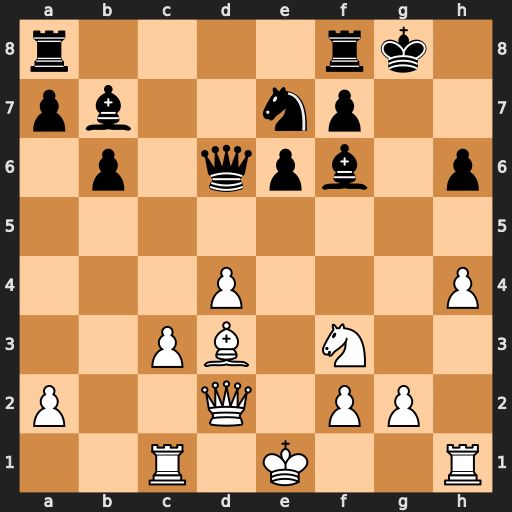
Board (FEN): r4rk1/pb2np2/1p1qpb1p/8/3P3P/2PB1N2/P2Q1PP1/2R1K2R
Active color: w
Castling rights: K
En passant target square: -
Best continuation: Qxh6 Nf5 Qxf6